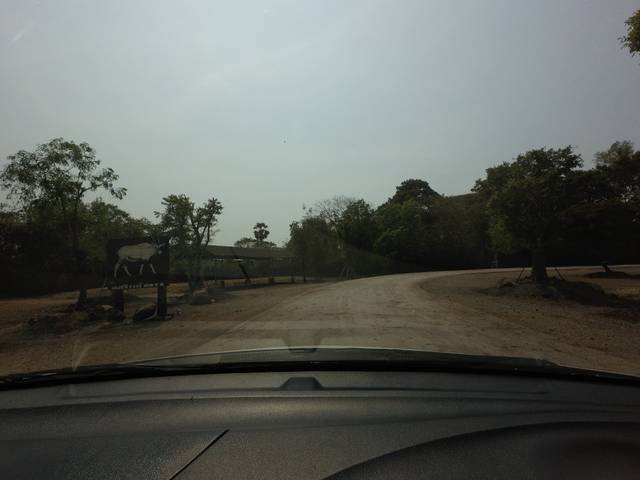
Region: Thailand
Coordinates: 13.862, 100.7